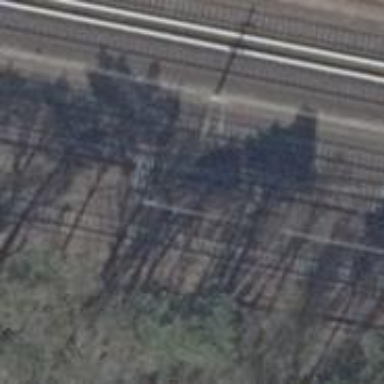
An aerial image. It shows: Railway yard in service.